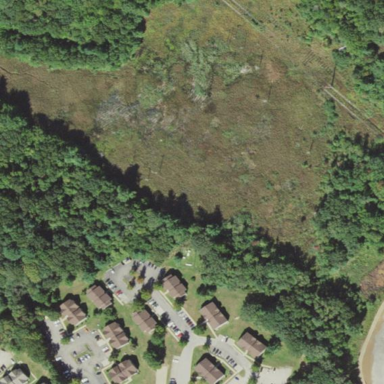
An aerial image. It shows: Marshy wetland area.